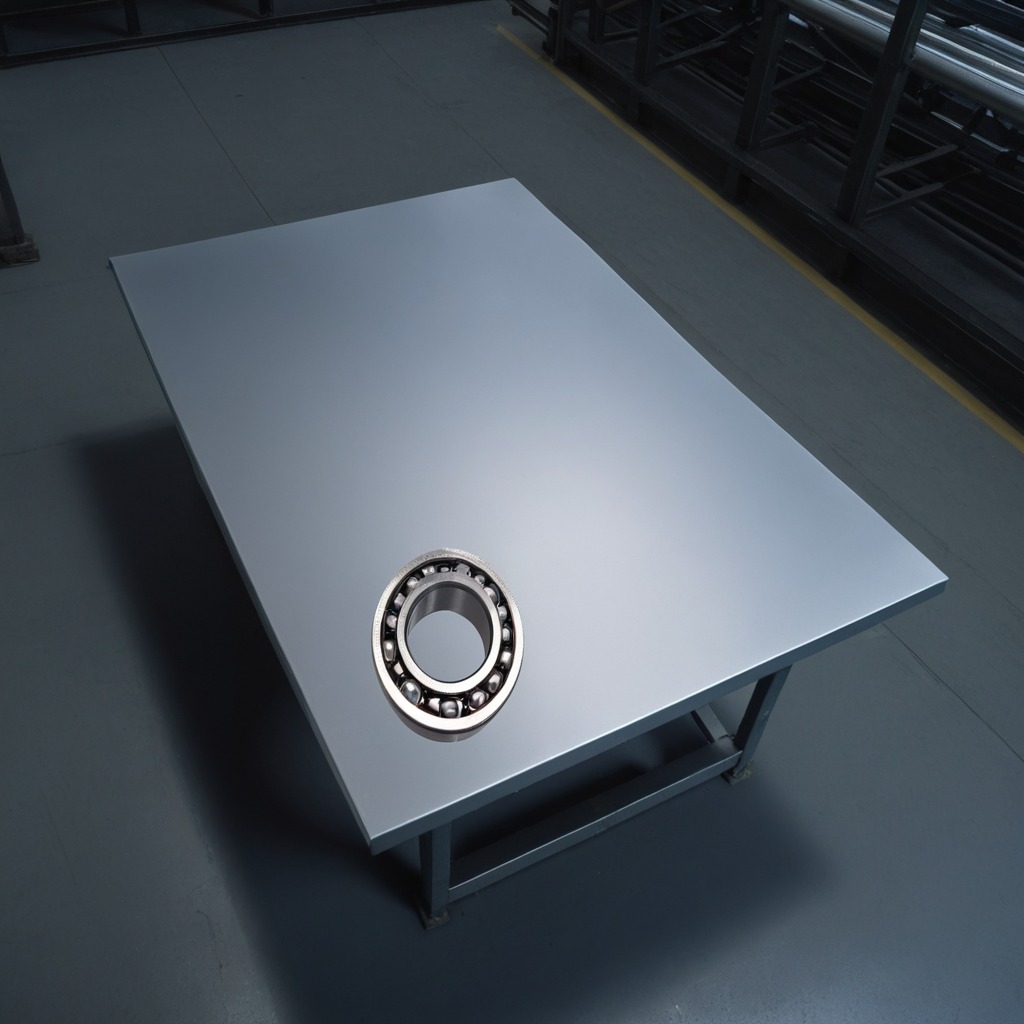
A metal ball bearing is lying on the clean empty table in the basement in the evening.